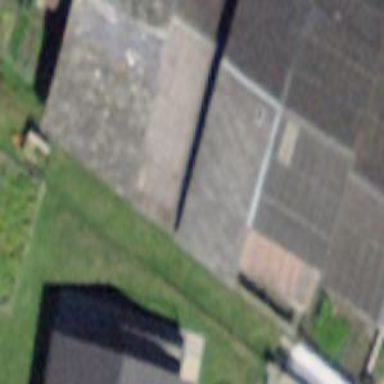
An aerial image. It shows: Terrace building.